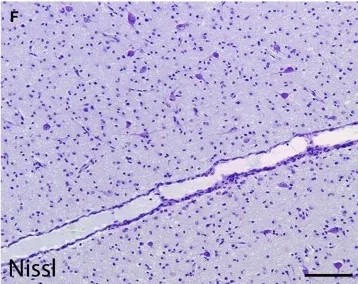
Histopathology of the frontal cortex shows mild malformation of cortical development. Stain against extranuclear RNA identifying neurons]. 100x.
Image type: pathology (immunostaining)